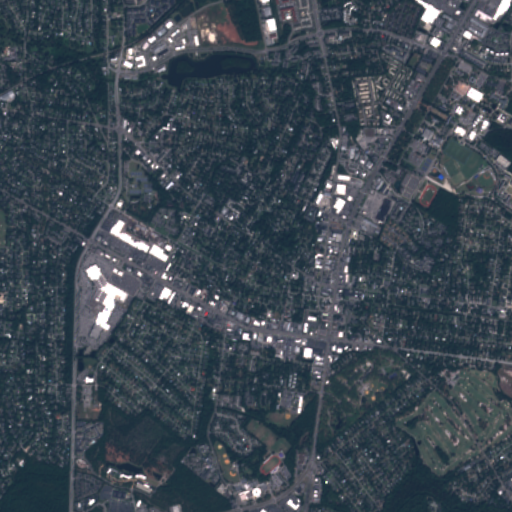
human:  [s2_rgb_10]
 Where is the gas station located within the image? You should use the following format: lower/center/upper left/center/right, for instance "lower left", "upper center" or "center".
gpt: The gas station is located in the center of the image.
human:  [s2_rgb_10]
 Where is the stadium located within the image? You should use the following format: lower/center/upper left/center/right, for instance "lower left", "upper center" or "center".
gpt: The stadium is located in the lower center of the image.
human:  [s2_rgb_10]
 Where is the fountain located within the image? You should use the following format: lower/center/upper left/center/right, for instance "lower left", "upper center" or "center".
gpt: The fountain is located in the lower left of the image.
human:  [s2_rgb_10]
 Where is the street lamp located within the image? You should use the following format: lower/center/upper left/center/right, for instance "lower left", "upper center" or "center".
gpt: The street lamp is located in the lower left of the image.
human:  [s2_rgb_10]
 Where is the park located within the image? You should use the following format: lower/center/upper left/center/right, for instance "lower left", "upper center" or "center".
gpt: There is no park in the image.